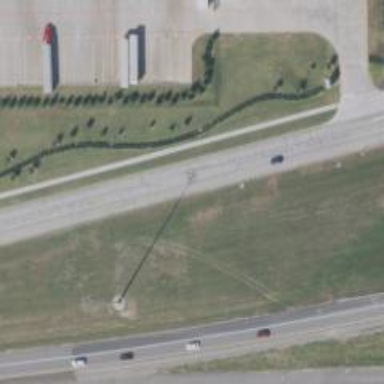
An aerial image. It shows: Secondary road with frontage road.